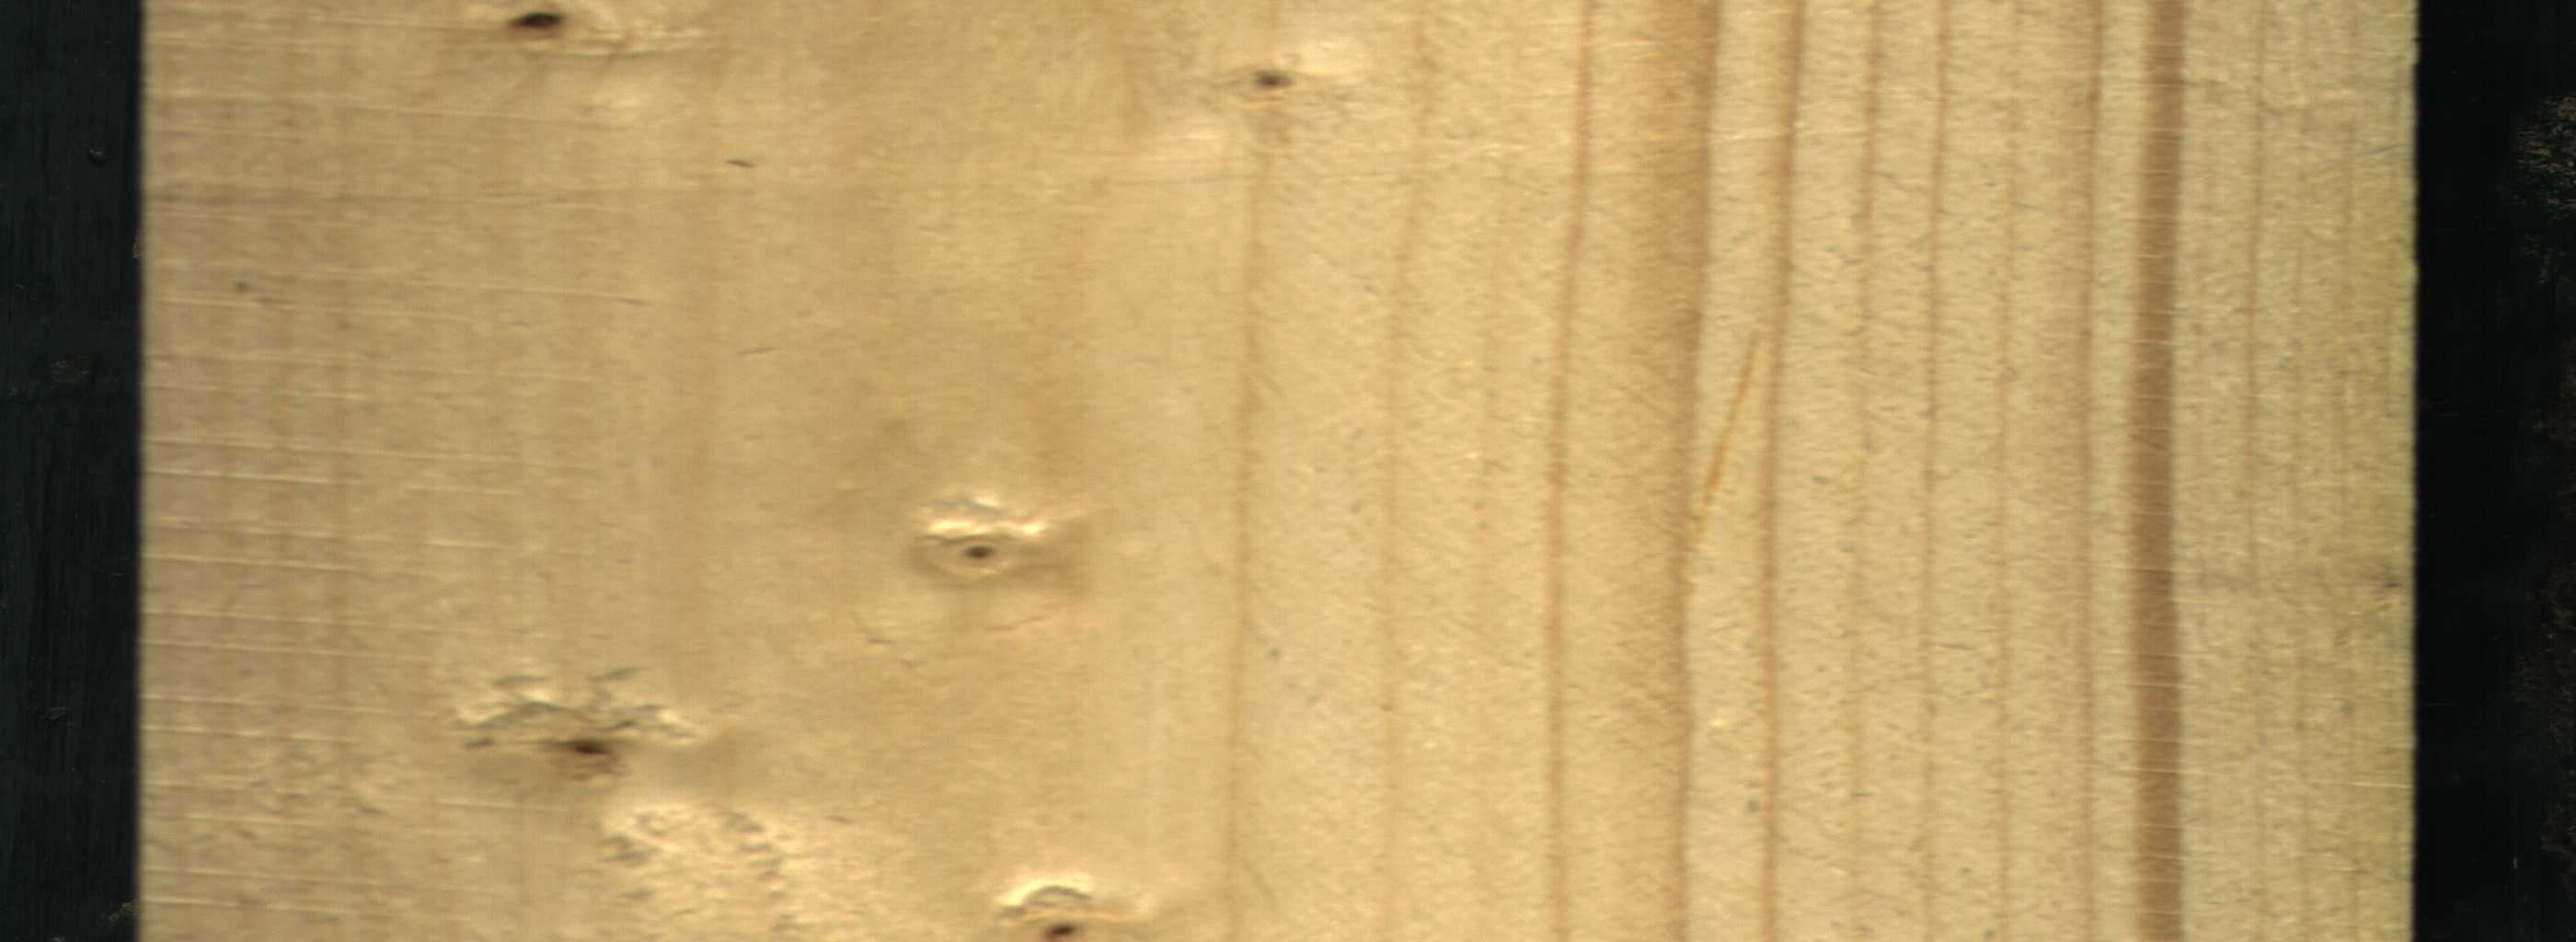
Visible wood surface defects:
Dead_Knot
Live_Knot
Live_Knot
Live_Knot
Live_Knot